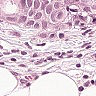
Metastatic tissue present: yes